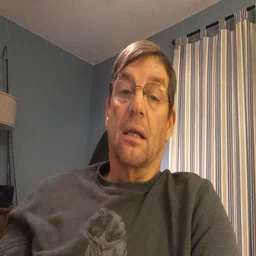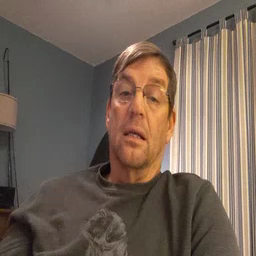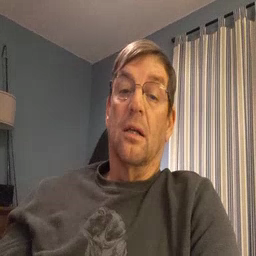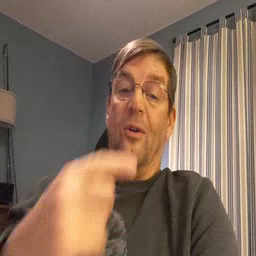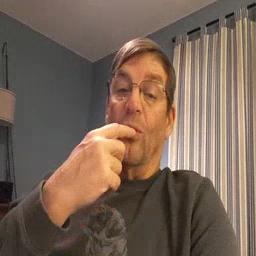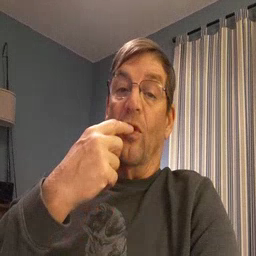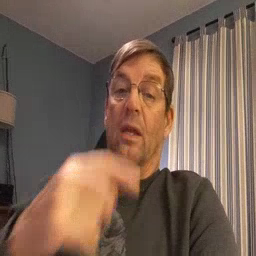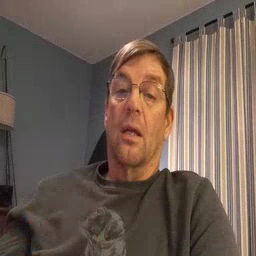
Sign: tooth